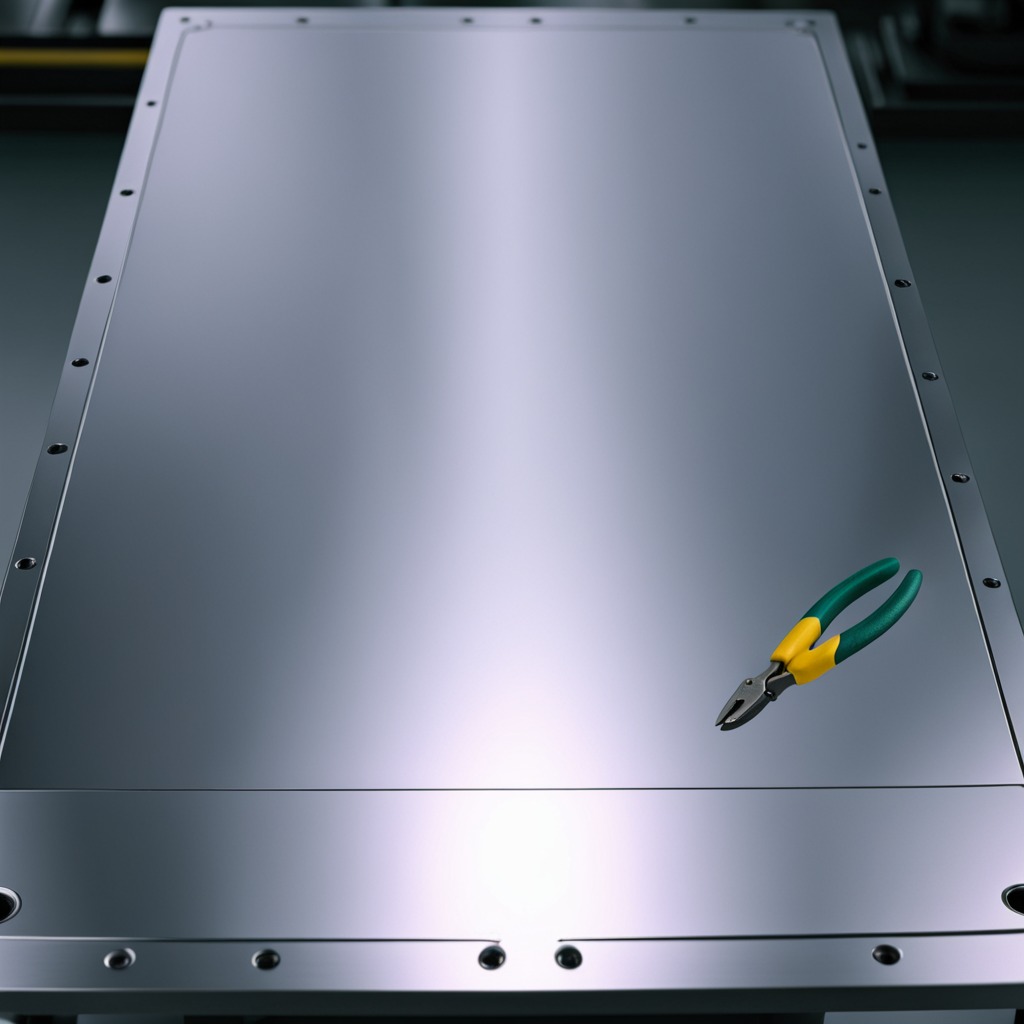
A plier is lying on the metal table.